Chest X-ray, PA view. Patient: 73 years old, sex M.
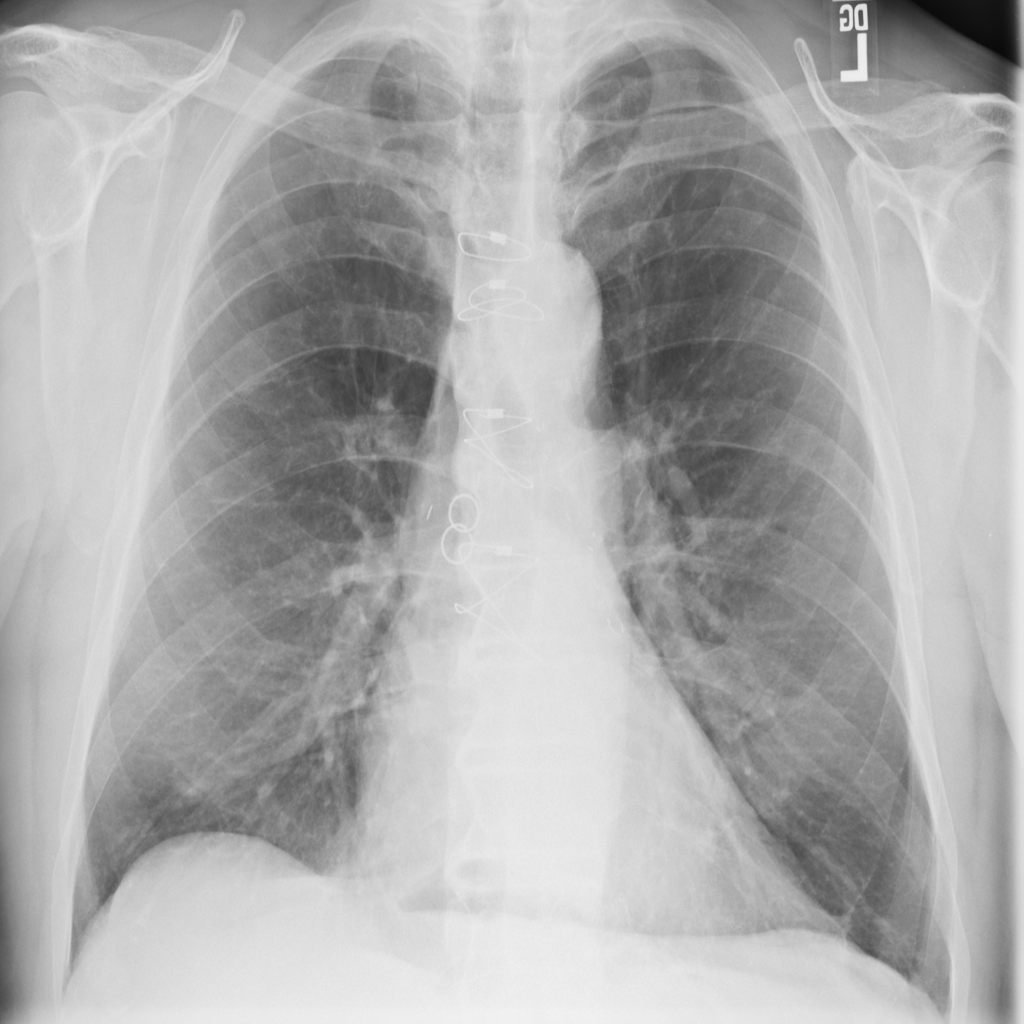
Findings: No Finding